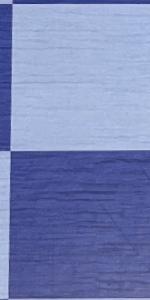
Label: Empty